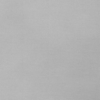
Label: dusty